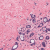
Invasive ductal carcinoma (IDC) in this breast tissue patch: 0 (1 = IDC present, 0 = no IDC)